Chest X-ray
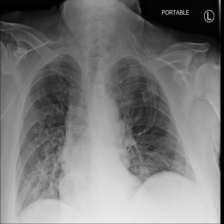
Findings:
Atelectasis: negative
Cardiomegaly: negative
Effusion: negative
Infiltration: positive
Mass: negative
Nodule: negative
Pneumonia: positive
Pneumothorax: negative
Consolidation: negative
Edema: positive
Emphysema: negative
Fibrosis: negative
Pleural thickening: negative
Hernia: negative